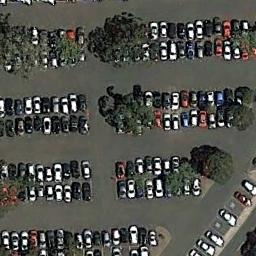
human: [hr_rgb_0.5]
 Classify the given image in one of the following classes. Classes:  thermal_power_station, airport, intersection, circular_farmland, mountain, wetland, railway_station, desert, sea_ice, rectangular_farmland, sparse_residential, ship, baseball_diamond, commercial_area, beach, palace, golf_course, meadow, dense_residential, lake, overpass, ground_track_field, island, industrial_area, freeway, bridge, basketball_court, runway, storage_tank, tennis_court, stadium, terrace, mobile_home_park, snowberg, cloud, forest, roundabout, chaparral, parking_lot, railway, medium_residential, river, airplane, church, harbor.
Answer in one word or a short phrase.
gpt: parking_lot